Question: is it possible in SmartGWT to change the filter icon place from right to left ?
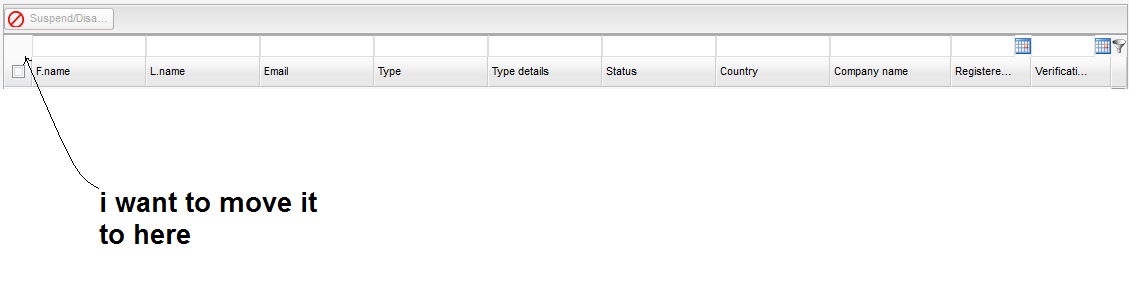
Answer: Hint:
- -
Please have a look at <URL>